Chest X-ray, PA view. Patient: 61 years old, sex M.
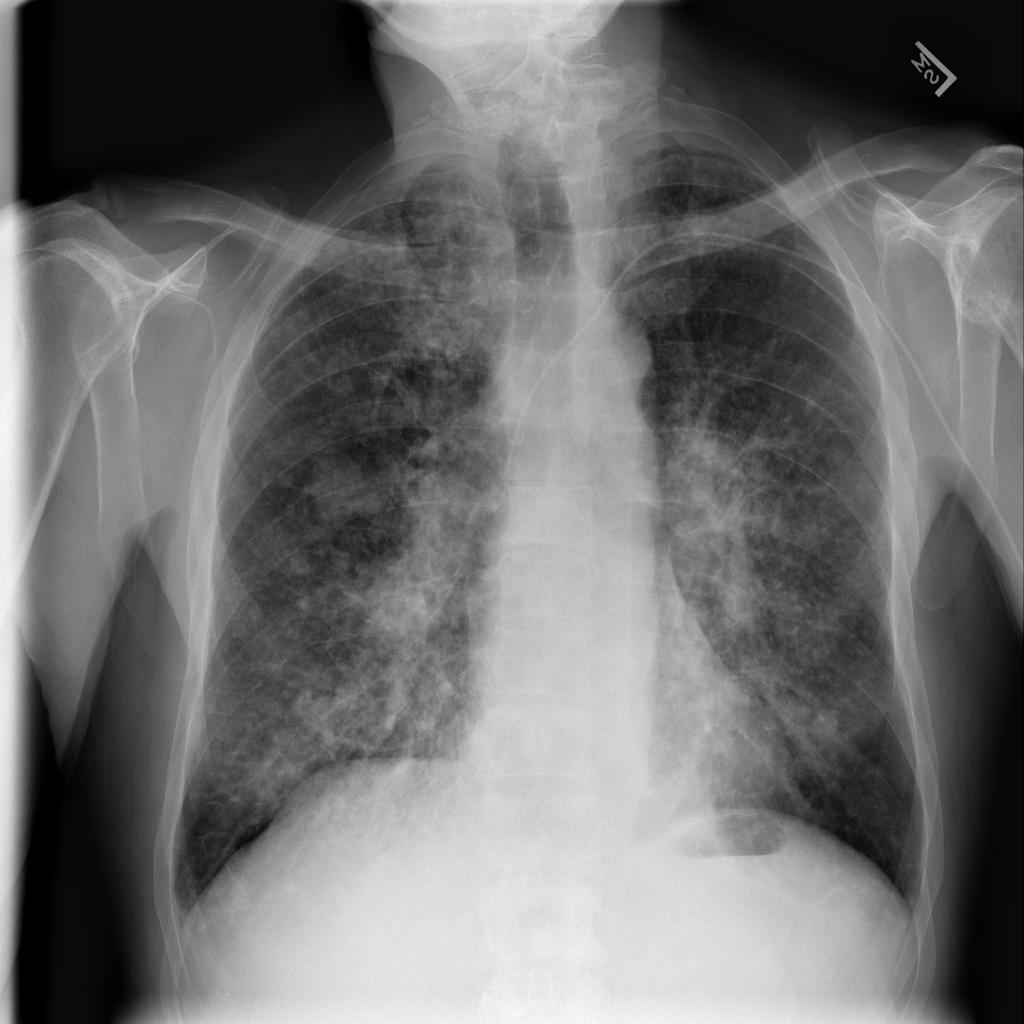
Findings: Nodule